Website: bh-photo
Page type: customer-info-address
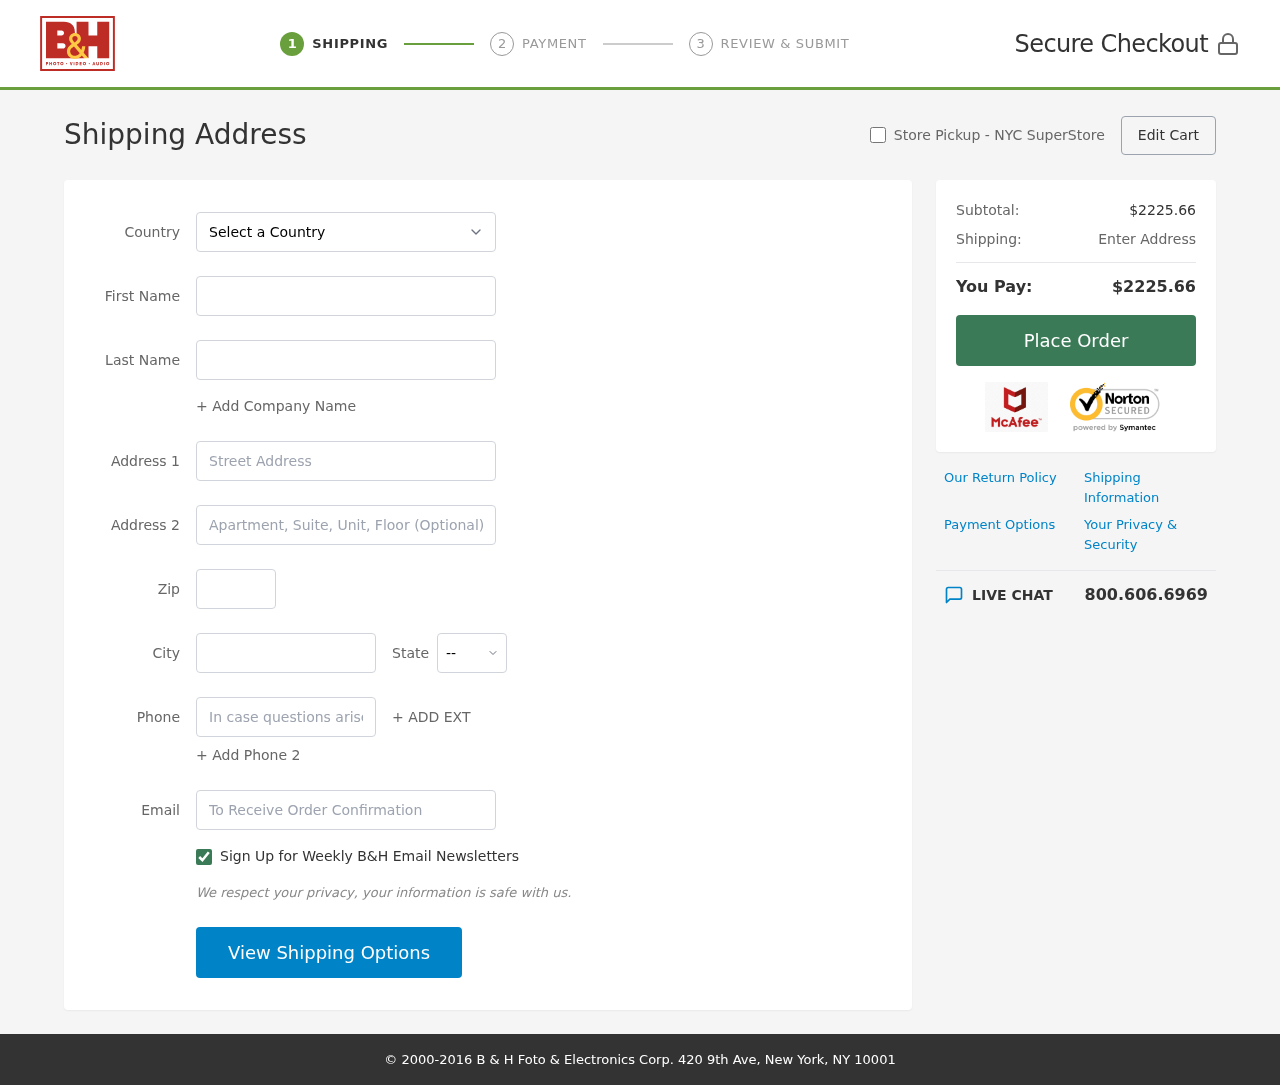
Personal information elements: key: PII_CITY
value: Herreratown
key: PII_COUNTRY
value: United States
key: PII_EMAIL
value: shannon_smith@hotmail.com
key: PII_FIRSTNAME
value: Shannon
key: PII_LASTNAME
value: Smith
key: PII_PHONE
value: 8033919031
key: PII_POSTCODE
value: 57224
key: PII_STATE_ABBR
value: TX
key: PII_STREET
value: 4614 Tammy Views
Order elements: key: ORDER_SUBTOTAL
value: $2225.66
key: ORDER_TOTAL
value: $2225.66